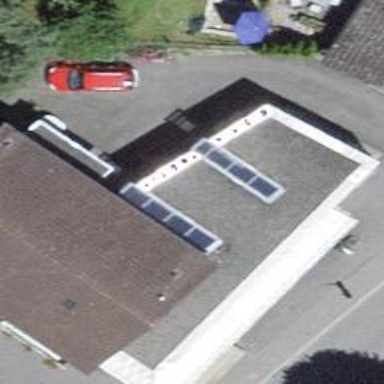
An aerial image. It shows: Commercial building.